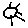
Label: sun